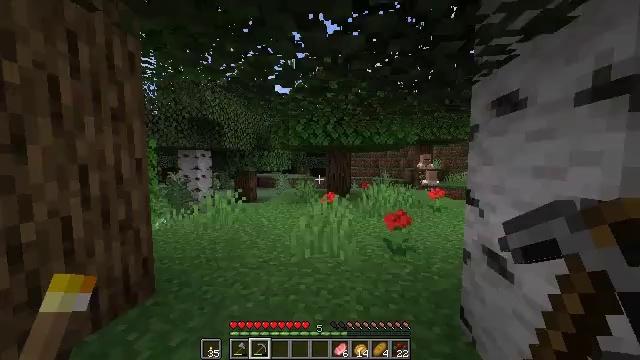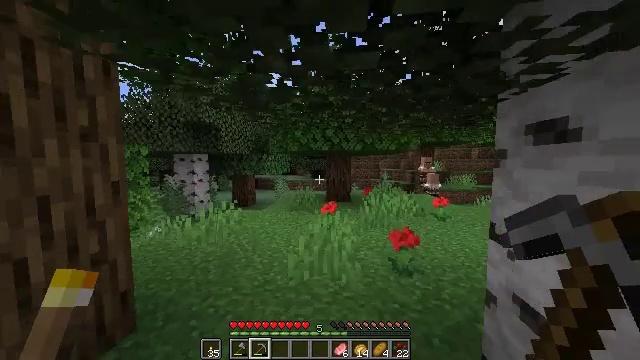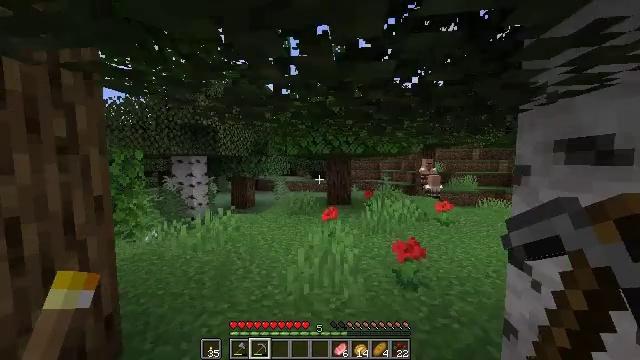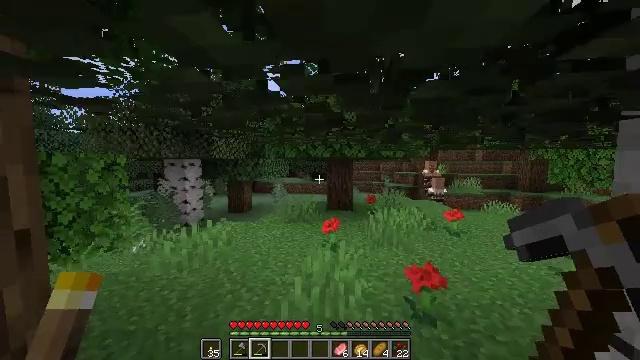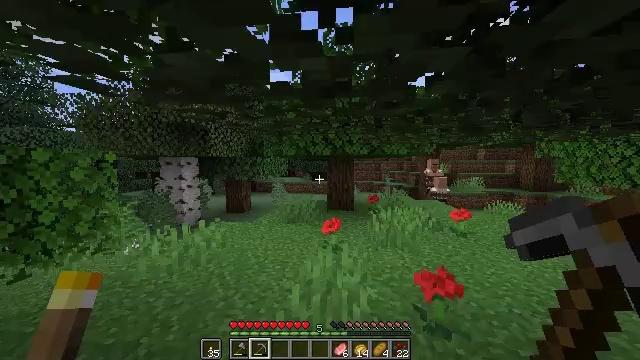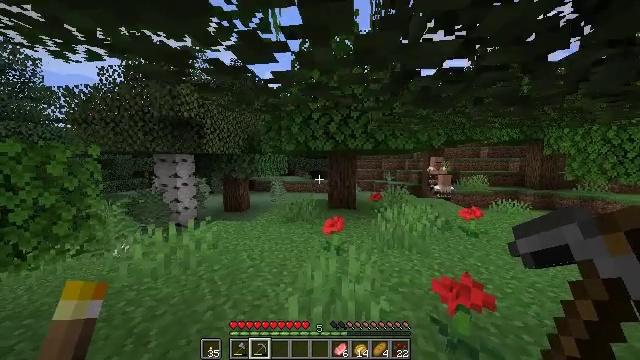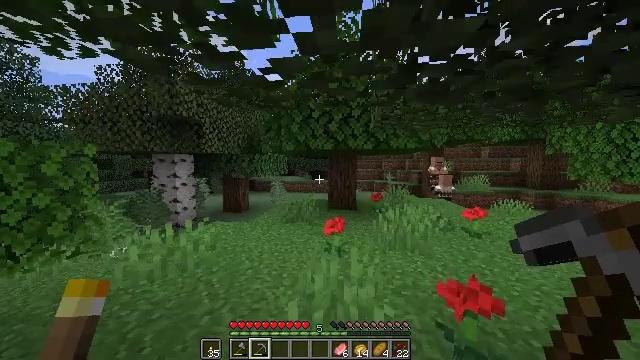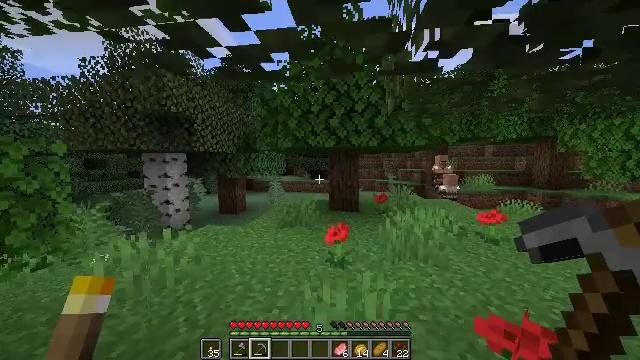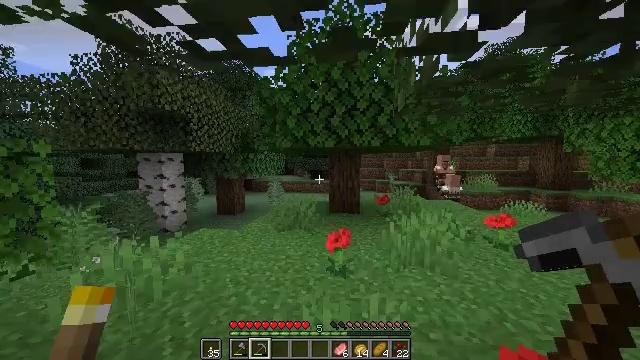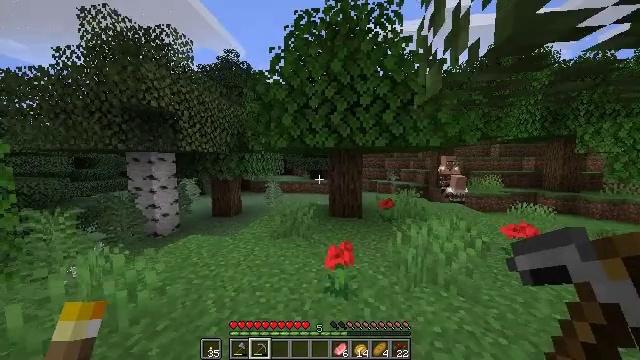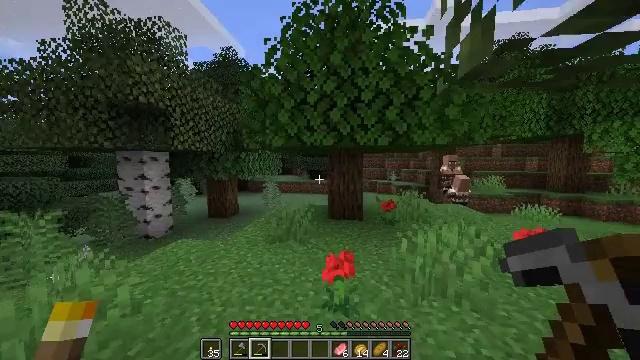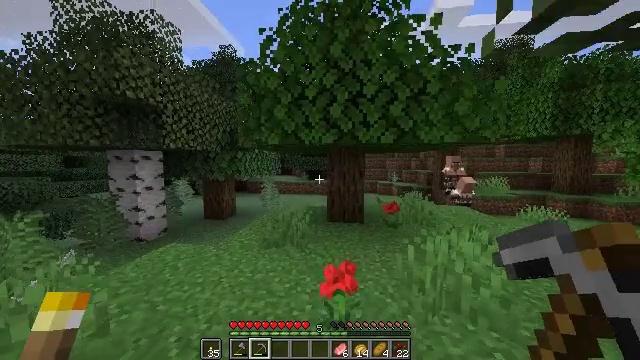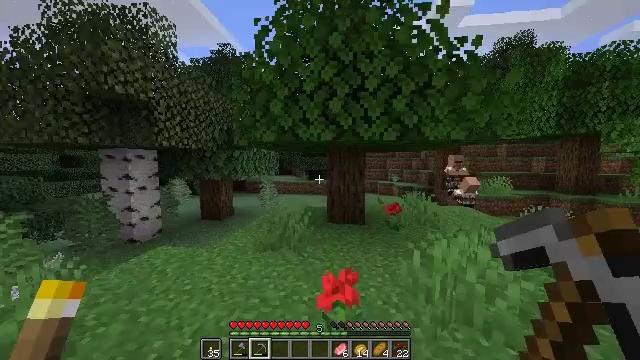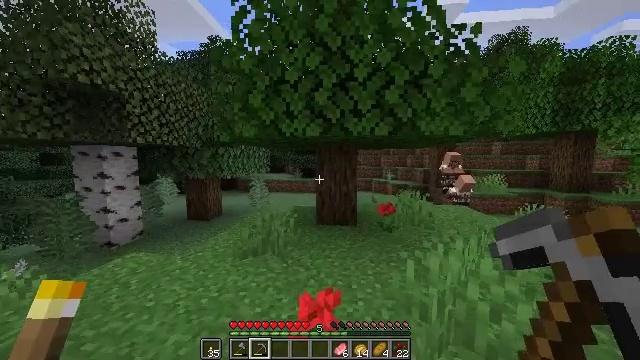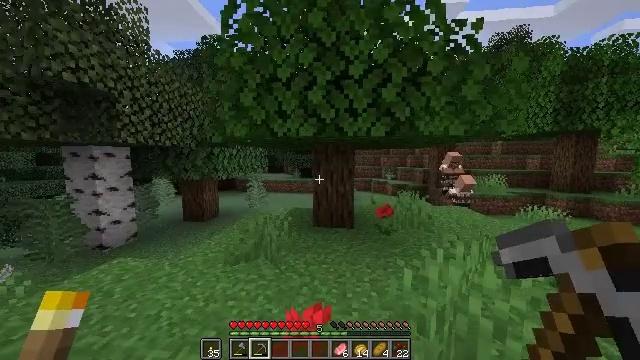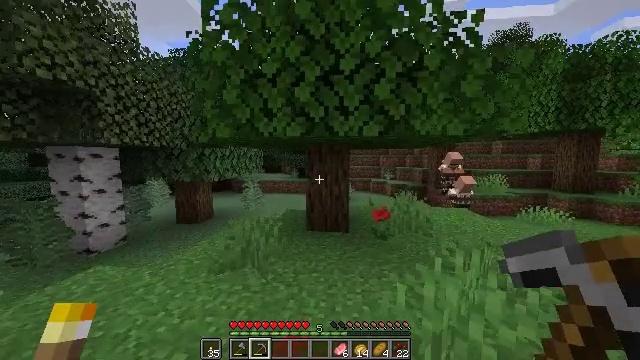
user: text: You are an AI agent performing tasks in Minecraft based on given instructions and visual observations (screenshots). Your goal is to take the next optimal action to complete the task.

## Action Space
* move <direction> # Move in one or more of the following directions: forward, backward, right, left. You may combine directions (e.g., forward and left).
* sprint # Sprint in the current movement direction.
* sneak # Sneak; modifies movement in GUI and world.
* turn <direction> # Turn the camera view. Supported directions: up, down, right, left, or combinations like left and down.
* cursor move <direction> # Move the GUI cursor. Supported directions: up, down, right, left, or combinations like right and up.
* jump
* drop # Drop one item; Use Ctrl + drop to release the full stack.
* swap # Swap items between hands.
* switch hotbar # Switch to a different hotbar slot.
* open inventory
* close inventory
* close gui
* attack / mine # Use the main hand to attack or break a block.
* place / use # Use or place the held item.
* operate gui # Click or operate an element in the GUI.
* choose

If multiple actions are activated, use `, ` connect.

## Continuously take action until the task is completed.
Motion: motion action
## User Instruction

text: Destroy the spruce leaves to get sticks and saplings.
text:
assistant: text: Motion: move forward, sprint, jump
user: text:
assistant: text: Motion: move forward, sprint, jump
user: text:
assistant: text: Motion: move forward, sprint
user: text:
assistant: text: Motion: move forward, sprint
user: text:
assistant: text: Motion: move forward, sprint
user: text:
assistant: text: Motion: move forward, sprint
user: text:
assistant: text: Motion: move forward, sprint
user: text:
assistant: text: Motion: move forward, sprint
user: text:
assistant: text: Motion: move forward, sprint
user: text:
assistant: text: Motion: move forward, sprint
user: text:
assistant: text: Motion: move forward, sprint
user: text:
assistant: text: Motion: move forward and move right, sprint
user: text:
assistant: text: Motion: move forward and move right, sprint, turn right
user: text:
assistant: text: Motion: move forward and move right, sprint
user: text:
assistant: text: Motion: move forward and move right, sprint
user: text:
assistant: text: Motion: move forward and move right, sprint
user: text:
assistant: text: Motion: move forward and move right, sprint
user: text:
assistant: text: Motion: move forward and move right, sprint
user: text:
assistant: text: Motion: move forward and move right, sprint
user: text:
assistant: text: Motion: move forward and move right, sprint
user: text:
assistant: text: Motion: move forward and move right, sprint
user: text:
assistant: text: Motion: move forward and move right, sprint
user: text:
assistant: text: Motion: move forward and move right, sprint
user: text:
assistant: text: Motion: move forward and move right, sprint
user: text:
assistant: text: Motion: move forward and move right, sprint
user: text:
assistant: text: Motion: move forward and move right, sprint
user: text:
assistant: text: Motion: move forward and move right, sprint
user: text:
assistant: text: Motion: move forward and move right, sprint
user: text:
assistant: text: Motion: move forward and move right, sprint
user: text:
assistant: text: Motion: move forward and move right, sprint